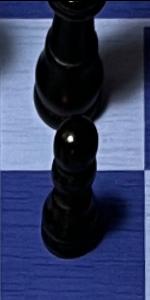
Label: Pawn_Black